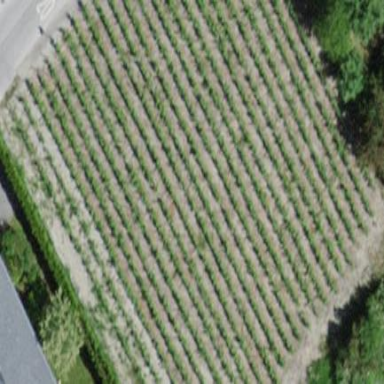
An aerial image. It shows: Vineyard with grape crops.